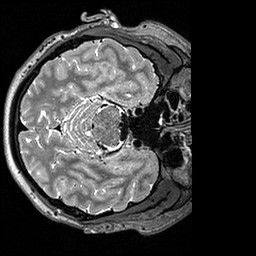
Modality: T2w
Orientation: axial
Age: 27
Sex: female
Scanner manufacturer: siemens
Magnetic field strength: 3 T
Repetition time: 3.2 s
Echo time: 0.408 s